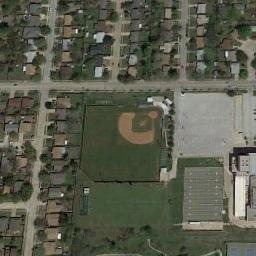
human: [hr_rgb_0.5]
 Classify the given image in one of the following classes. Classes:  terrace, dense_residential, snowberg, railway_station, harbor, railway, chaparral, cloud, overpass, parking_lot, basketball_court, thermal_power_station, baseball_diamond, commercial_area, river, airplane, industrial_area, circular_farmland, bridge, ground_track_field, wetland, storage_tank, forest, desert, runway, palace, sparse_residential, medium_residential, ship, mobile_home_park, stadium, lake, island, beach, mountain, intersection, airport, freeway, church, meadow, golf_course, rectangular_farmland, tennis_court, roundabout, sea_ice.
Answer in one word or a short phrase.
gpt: baseball_diamond